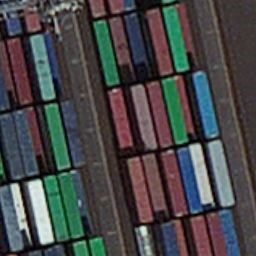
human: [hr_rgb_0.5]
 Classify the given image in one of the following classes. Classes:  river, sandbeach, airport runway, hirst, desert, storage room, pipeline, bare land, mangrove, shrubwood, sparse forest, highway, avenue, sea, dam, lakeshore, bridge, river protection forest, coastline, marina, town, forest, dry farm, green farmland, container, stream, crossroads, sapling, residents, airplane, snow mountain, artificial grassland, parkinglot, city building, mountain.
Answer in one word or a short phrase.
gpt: container